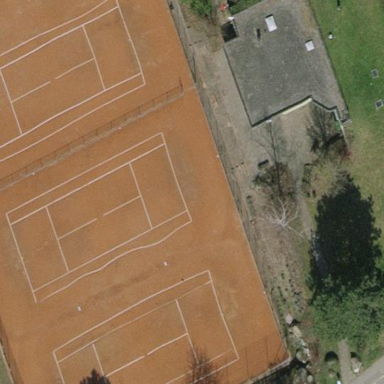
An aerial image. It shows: Tennis court on pitch.